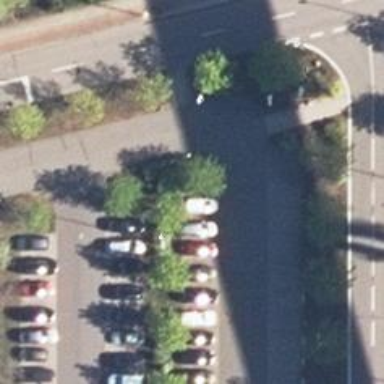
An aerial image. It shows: Asphalt parking aisle with diagonal parking lanes on both sides.